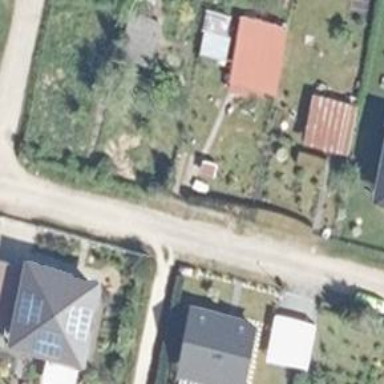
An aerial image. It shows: Gravel residential road.